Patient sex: M
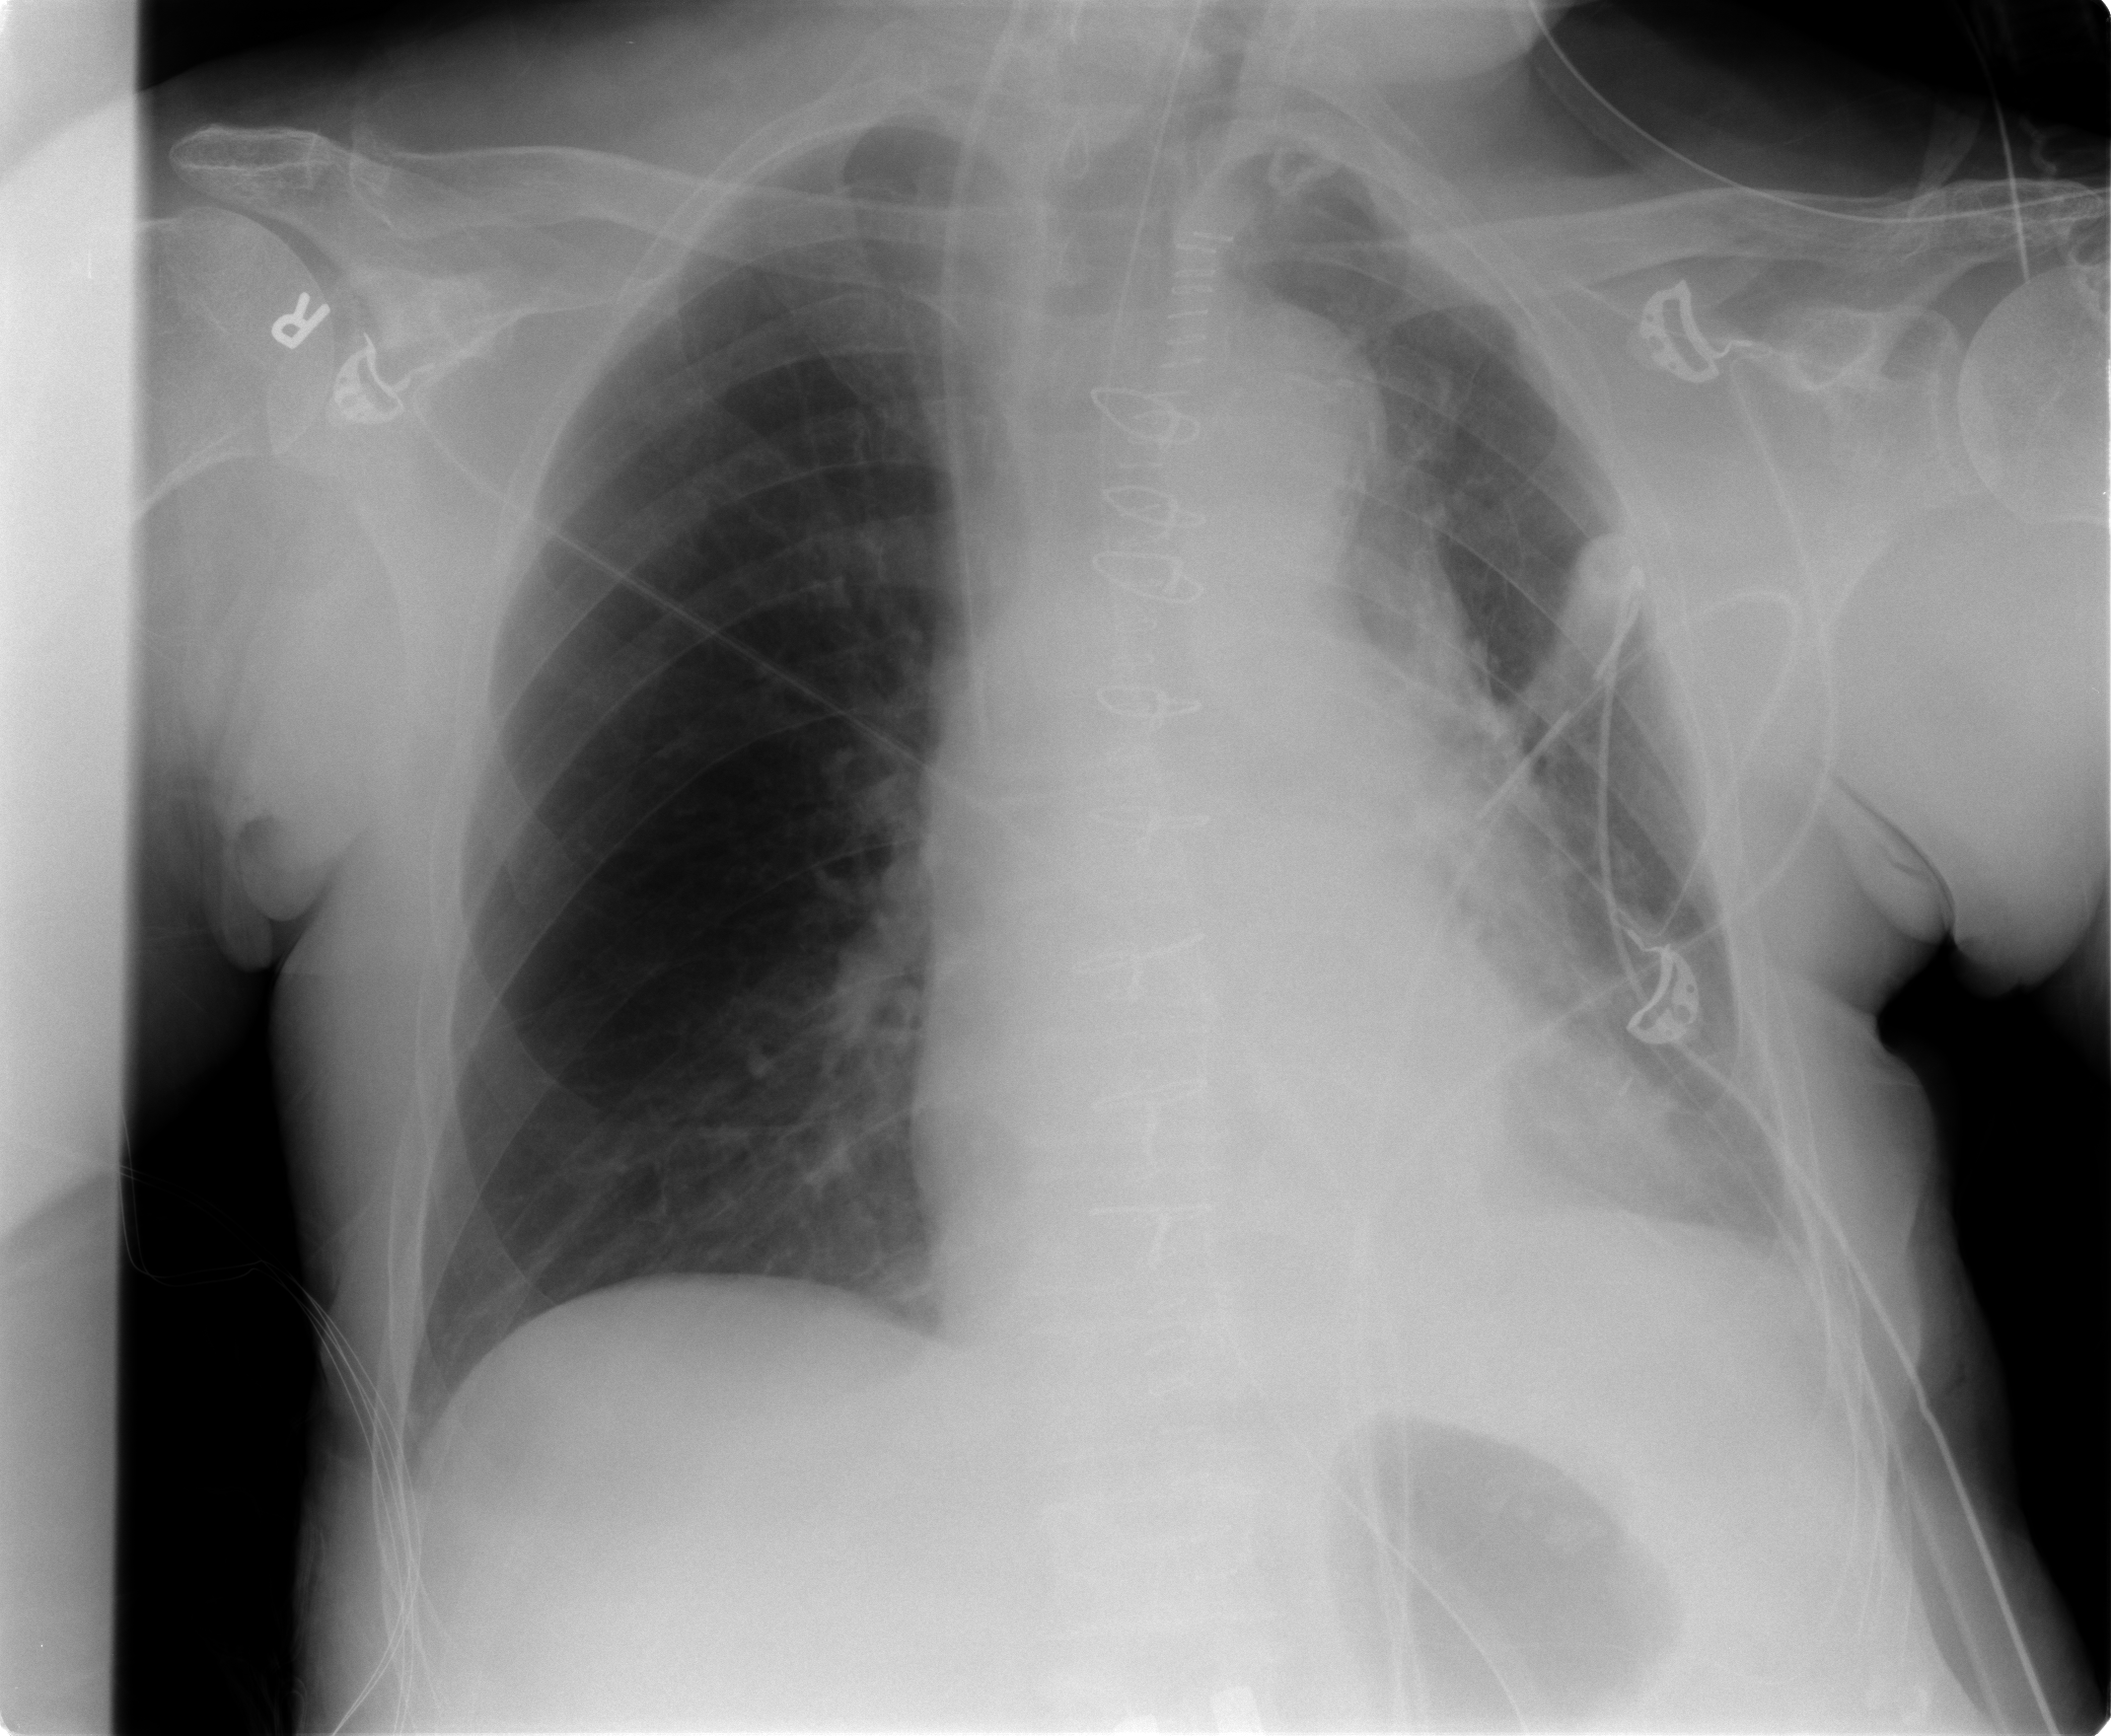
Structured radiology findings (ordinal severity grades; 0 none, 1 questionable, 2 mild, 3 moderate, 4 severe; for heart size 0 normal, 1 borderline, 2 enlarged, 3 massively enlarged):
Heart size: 2
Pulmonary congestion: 2
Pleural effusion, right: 0
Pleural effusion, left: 1
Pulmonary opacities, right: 0
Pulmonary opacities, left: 0
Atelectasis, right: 2
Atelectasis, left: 2